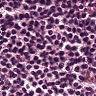
Metastatic tissue present: no